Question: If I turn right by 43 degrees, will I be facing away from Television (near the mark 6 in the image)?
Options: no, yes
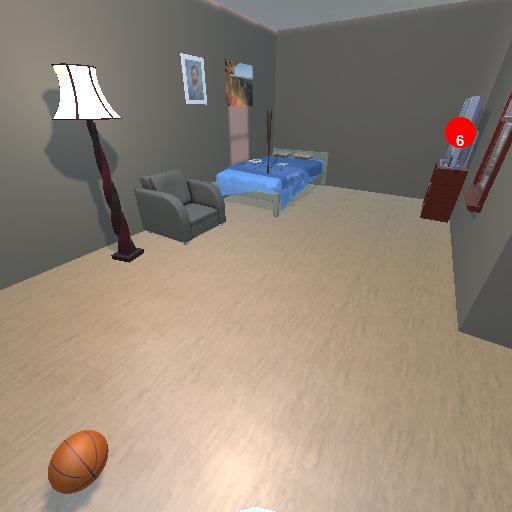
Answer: no